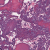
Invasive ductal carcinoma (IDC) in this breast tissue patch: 0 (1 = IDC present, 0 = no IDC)